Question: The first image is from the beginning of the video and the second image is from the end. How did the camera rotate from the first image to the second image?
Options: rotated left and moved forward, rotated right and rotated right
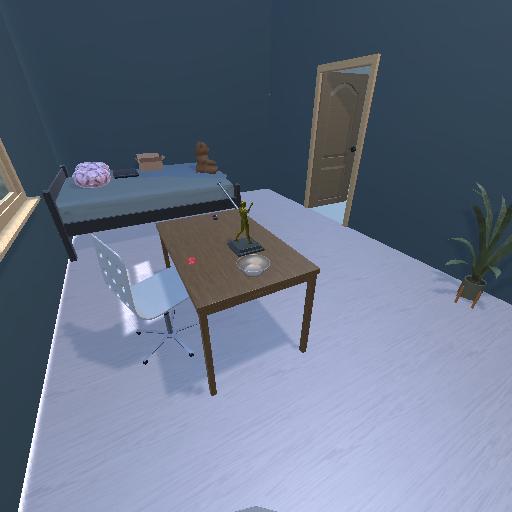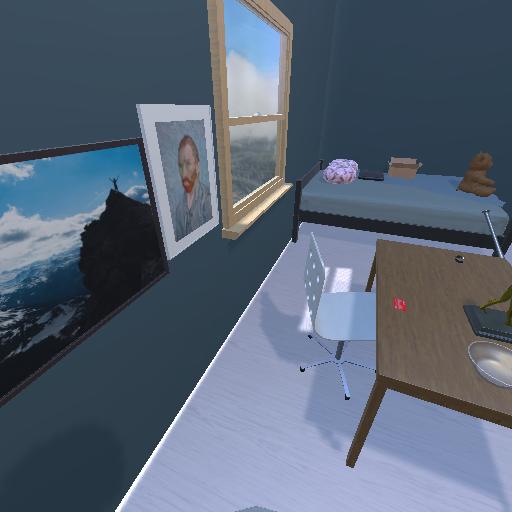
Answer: rotated left and moved forward